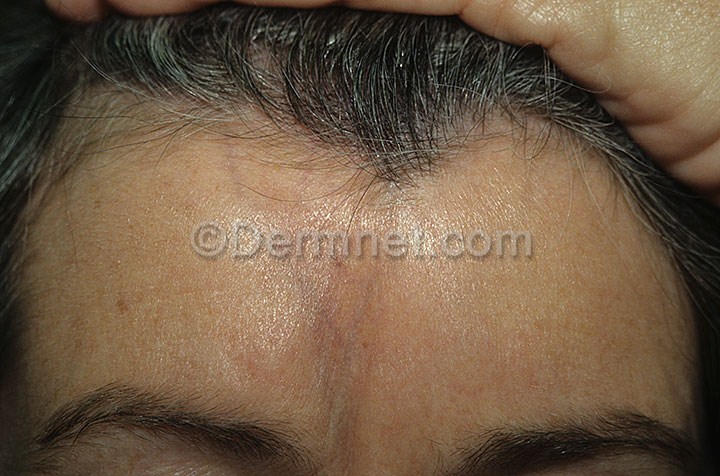
Disease: Lupus and other Connective Tissue diseases